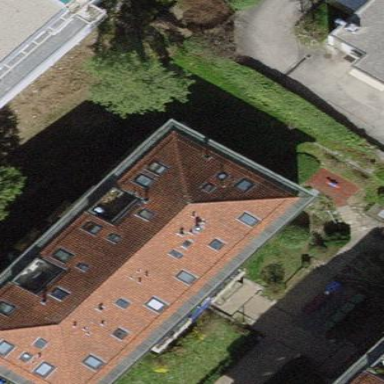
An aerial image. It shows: Hipped roof apartment building.